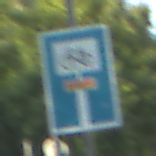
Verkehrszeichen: SackgasseRadverkehrDurchlaessig
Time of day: SunriseSunset
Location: Outdoor (Suburban)
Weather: PartlyCloudy
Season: NotSpecified
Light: Natural